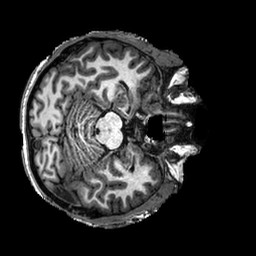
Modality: T1w
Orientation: axial
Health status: healthy